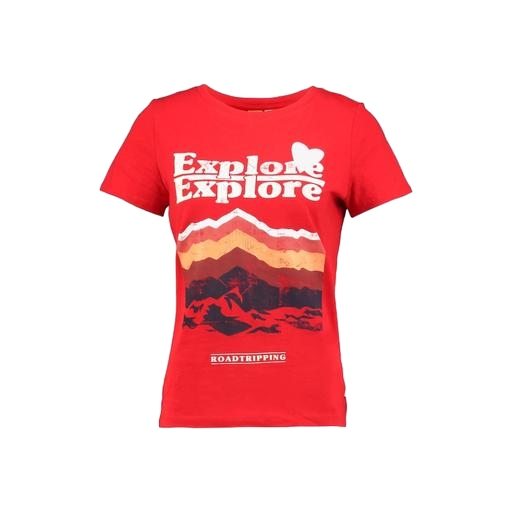
t-shirt venture print, red printed t-shirt only macy, graphic t-shirt, white background